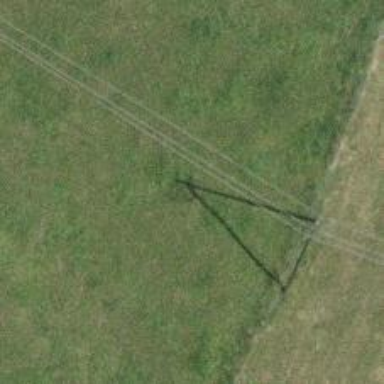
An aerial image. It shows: Minor power line.